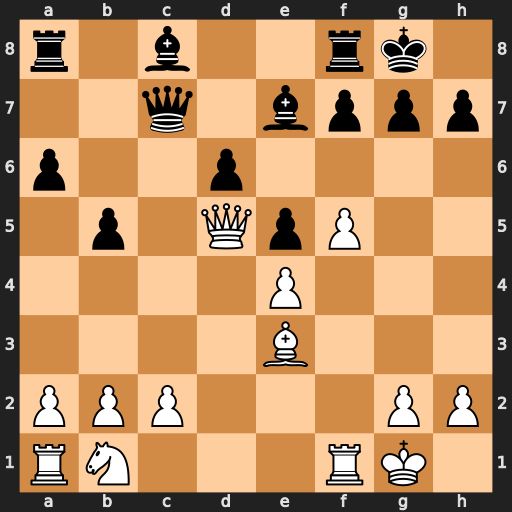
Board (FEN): r1b2rk1/2q1bppp/p2p4/1p1QpP2/4P3/4B3/PPP3PP/RN3RK1
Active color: w
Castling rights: -
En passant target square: -
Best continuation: Qxa8 Bb7 Qa7 Ra8 Qb6